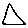
Label: triangle